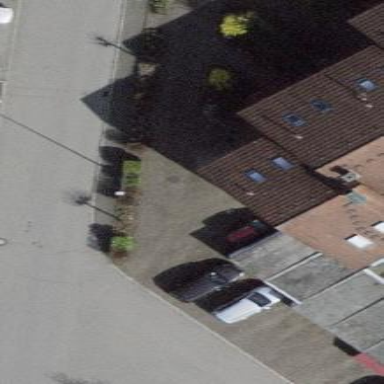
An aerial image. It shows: Terrace building.